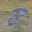
Label: 8